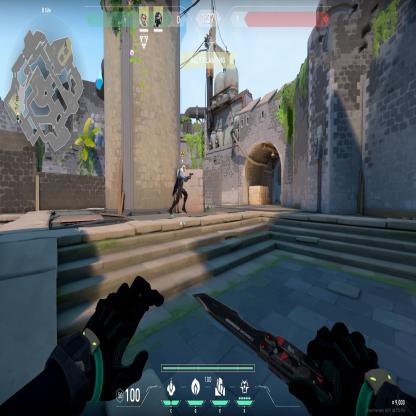
Label: teammate